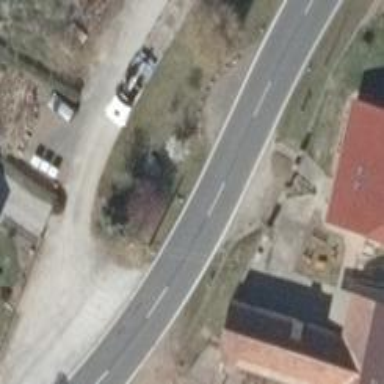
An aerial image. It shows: Secondary road with asphalt surface.